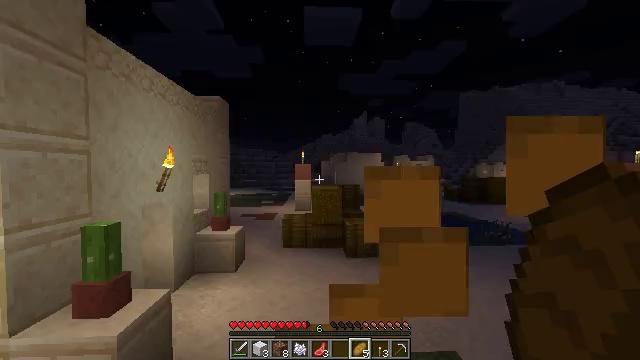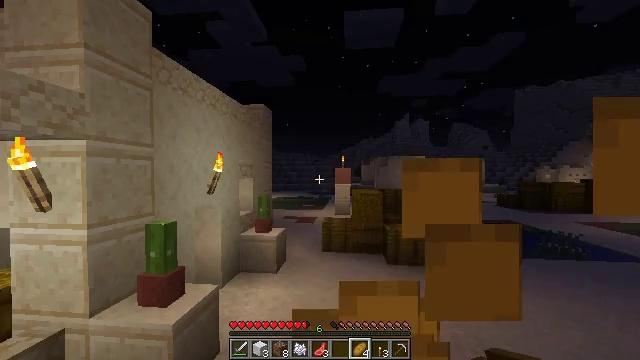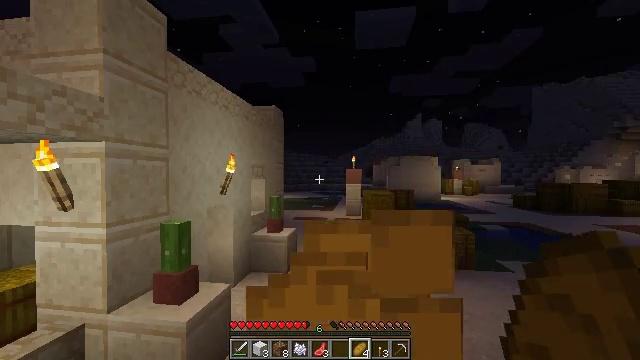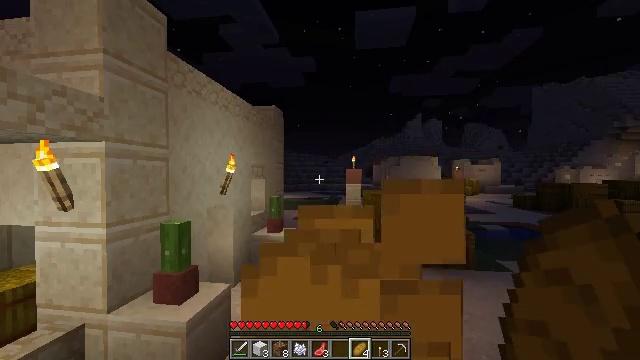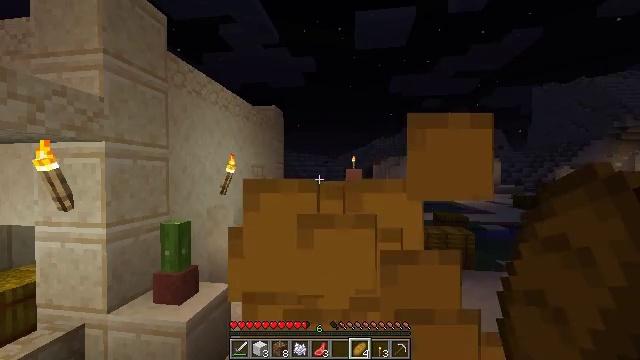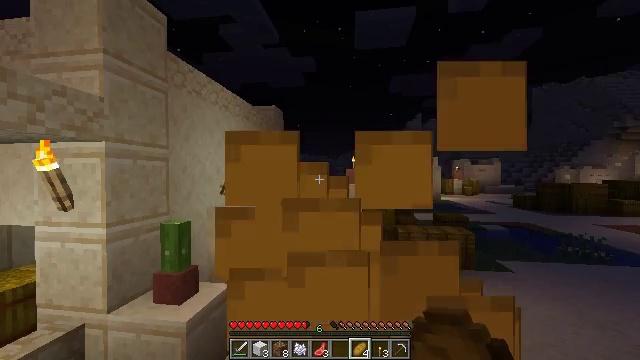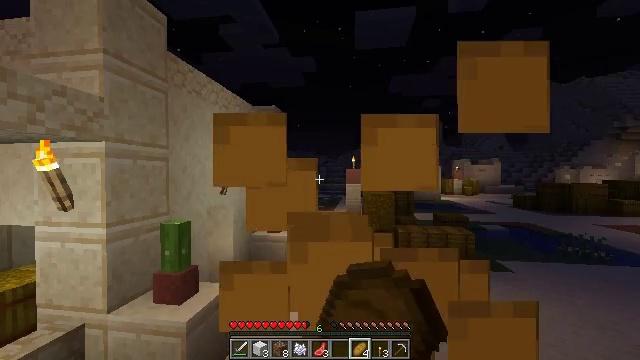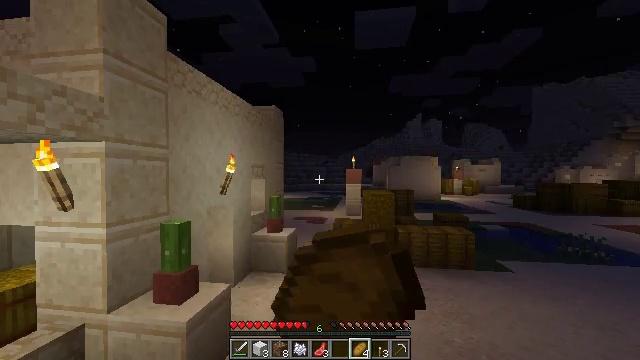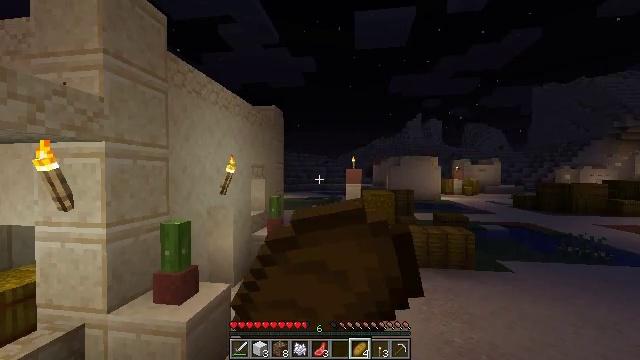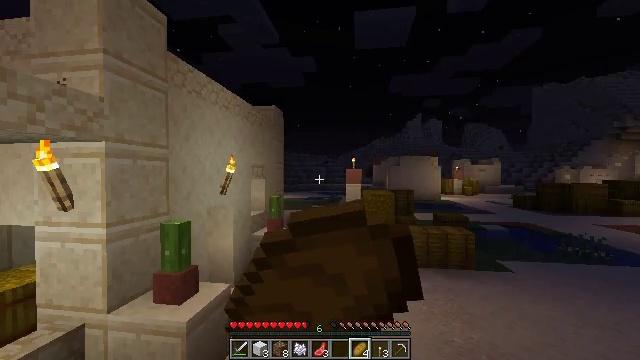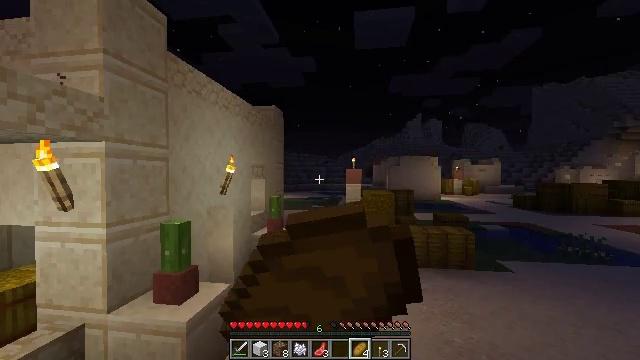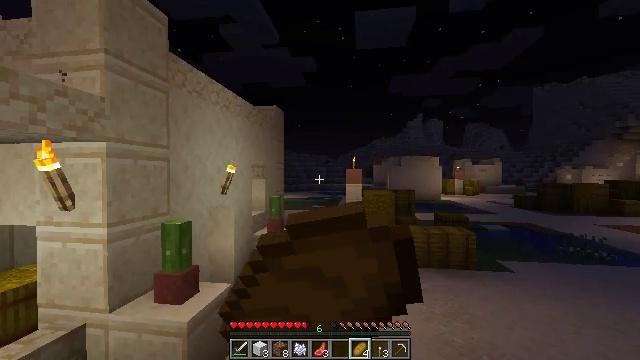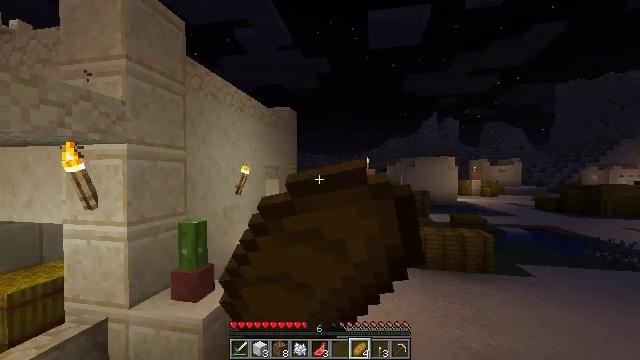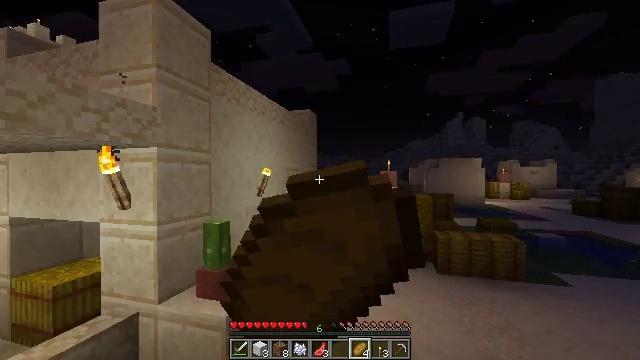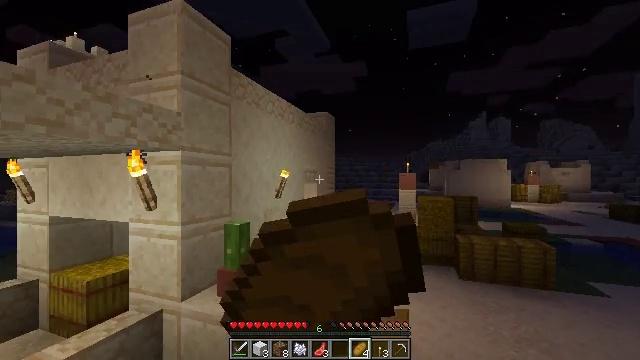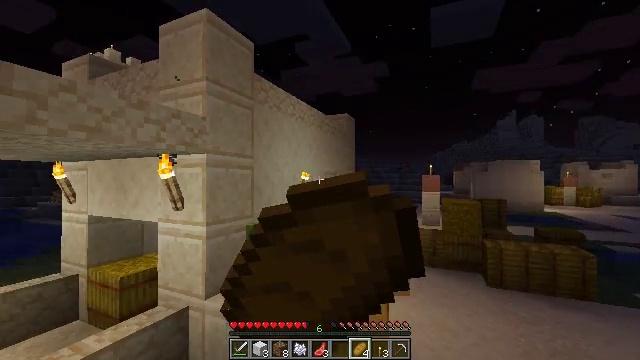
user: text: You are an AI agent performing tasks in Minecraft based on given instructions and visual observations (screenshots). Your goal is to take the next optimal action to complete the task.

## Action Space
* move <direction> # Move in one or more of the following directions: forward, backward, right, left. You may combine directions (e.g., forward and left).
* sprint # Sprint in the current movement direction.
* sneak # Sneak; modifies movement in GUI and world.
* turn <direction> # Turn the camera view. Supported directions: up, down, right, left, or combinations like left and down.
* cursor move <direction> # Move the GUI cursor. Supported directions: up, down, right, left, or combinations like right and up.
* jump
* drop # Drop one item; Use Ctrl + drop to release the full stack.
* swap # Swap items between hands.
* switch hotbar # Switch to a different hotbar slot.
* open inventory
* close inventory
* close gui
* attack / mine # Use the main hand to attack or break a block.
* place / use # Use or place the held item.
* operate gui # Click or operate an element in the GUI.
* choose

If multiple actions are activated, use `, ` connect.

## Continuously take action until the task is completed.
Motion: motion action
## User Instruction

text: Gather the green bed.
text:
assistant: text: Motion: turn left, use / place
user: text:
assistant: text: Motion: turn left, use / place
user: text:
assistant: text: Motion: use / place
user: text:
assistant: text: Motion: use / place
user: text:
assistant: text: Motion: use / place
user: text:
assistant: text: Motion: use / place
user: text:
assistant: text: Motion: use / place
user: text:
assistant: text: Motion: use / place
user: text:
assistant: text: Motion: use / place
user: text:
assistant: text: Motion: use / place
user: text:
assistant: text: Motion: use / place
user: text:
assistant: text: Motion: turn left, use / place
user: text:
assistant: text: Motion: turn left, use / place
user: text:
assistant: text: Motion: turn left, use / place
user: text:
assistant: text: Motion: turn left, use / place
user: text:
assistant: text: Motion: turn left, use / place
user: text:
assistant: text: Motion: turn left, use / place
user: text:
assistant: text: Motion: turn left, use / place
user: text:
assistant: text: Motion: turn left, use / place
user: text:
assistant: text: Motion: turn left, use / place
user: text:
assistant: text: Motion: turn left, use / place
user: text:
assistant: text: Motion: use / place
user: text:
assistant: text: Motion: use / place
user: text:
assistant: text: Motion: use / place
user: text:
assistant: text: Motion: use / place
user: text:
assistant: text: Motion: no_op
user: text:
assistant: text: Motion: no_op
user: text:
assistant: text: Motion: move forward
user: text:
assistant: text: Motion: move forward, turn right and down
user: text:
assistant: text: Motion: move forward, turn right and down